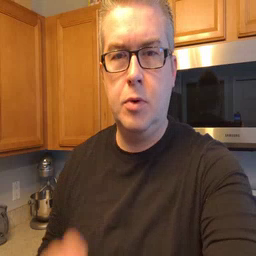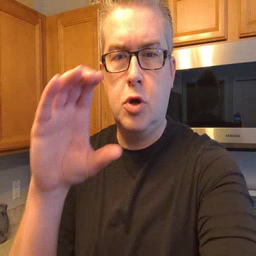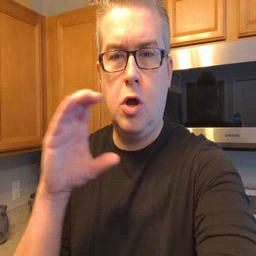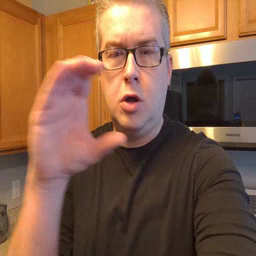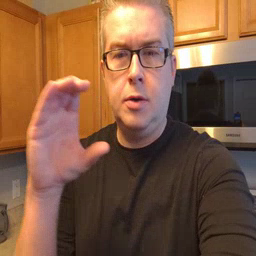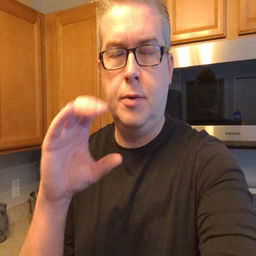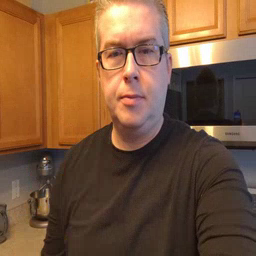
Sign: chocolate